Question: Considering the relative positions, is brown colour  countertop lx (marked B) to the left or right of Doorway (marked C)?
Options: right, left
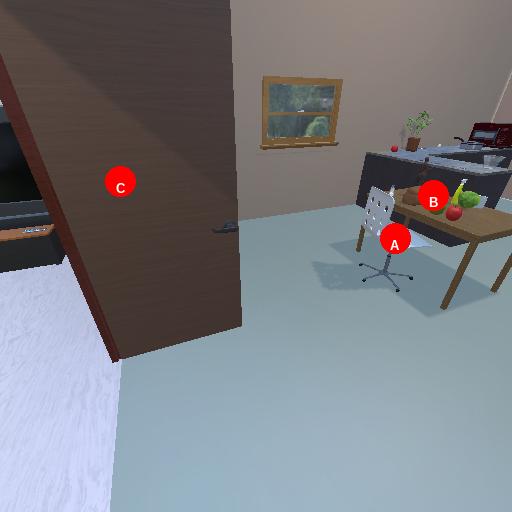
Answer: right